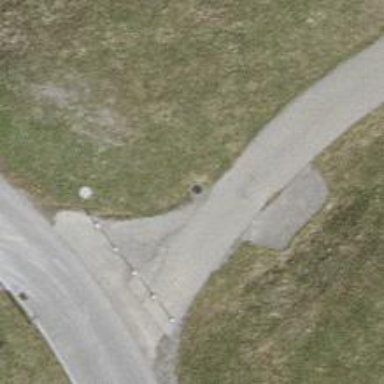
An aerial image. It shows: Asphalt footway.